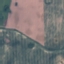
Land use / land cover class: AnnualCrop